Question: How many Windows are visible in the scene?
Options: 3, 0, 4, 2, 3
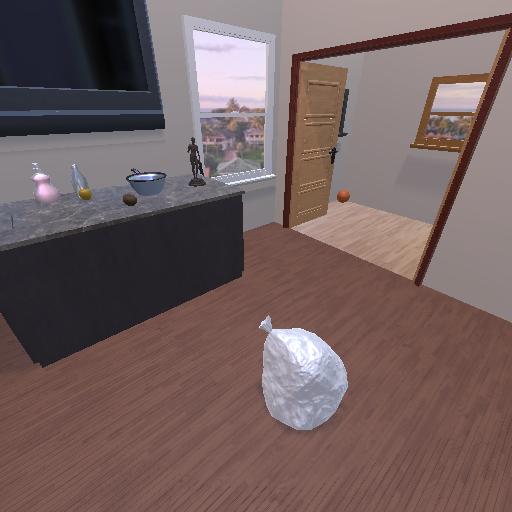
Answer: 3